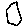
Label: hexagon